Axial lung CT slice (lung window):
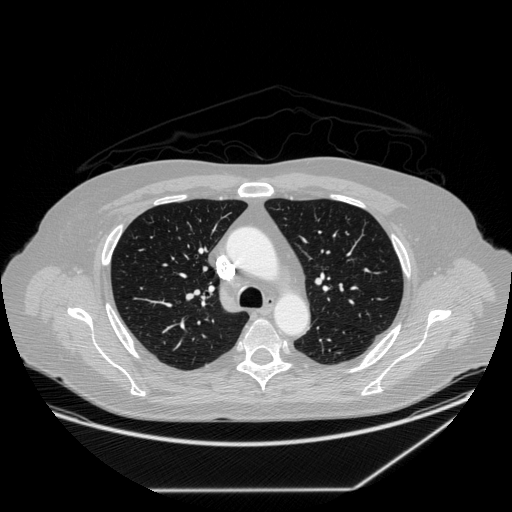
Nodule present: no